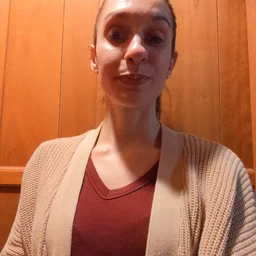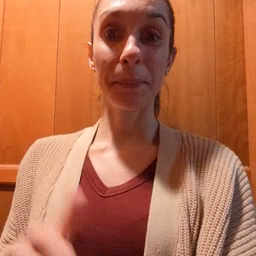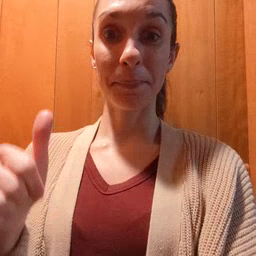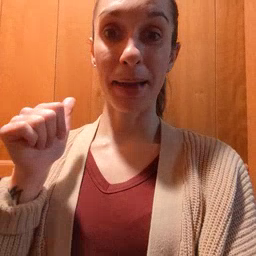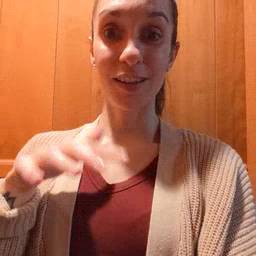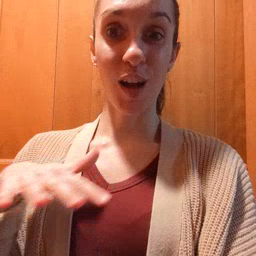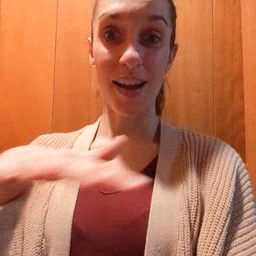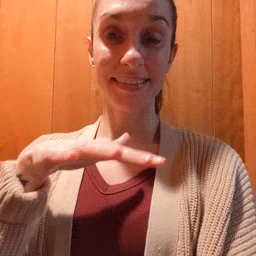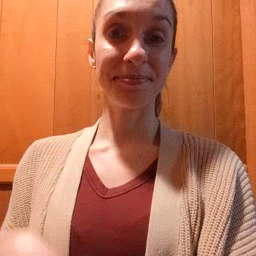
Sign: backyard